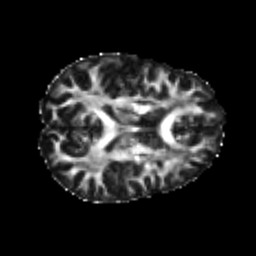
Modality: FA
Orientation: axial
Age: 22
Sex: female
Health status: healthy
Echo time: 0.074 s